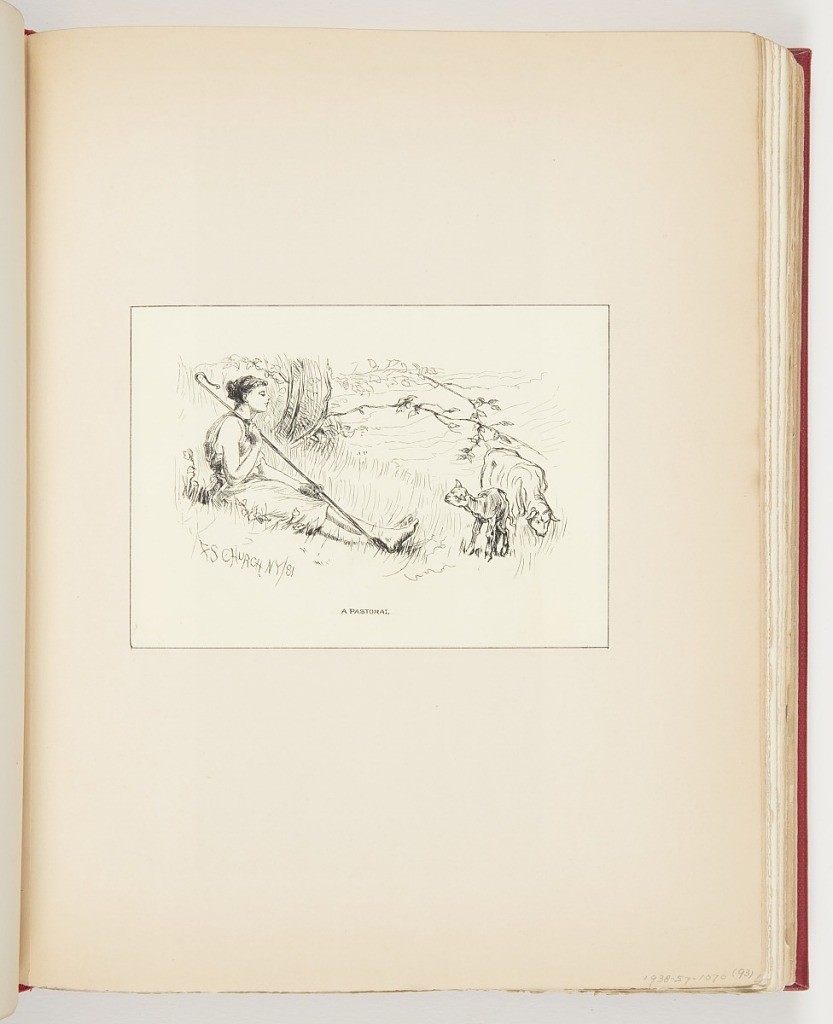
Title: A Pastoral
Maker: Frederick Stuart Church, American, 1842–1924
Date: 1881
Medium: Etching on paper
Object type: Ephemera
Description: Left, profile of figure sitting on grass with shepherd's crane, facing a lamb and mother. Left, lamb and mother, lamb facing and starring intently at figure. Tree in left background.